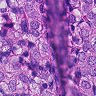
Metastatic tissue present: yes